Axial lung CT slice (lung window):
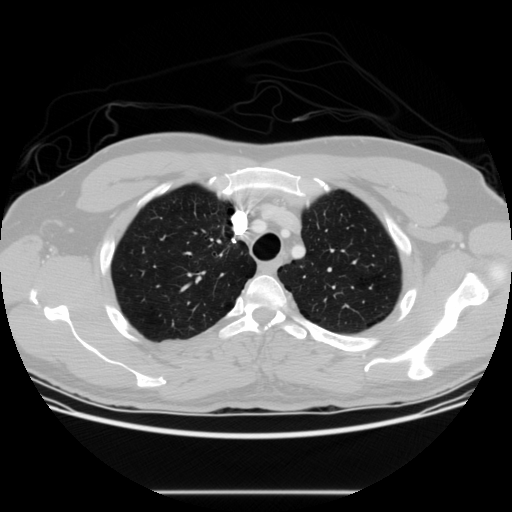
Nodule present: no